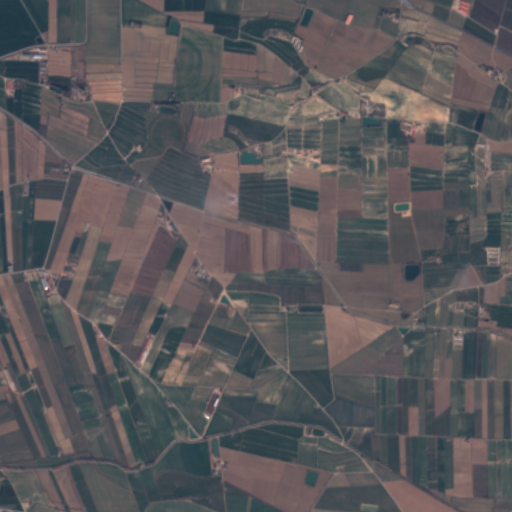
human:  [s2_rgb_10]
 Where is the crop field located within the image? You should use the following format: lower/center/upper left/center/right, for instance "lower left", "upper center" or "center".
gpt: The crop field is located in the lower right of the image.
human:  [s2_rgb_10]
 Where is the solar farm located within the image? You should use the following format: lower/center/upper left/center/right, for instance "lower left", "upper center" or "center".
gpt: The solar farm is located in the center right of the image.
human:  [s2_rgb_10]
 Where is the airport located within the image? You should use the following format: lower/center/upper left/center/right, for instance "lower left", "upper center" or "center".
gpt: There is no airport in the image.